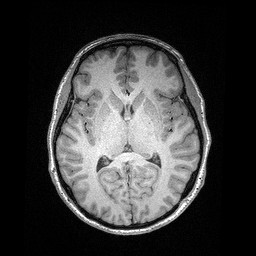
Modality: T1w
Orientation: coronal
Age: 26
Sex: male
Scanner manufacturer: siemens
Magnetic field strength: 3 T
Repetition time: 2.4 s
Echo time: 0.03 s